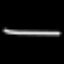
Label: line